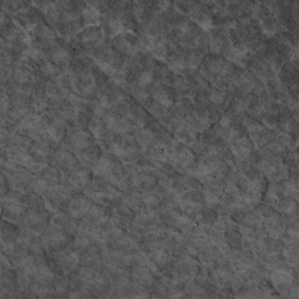
Label: non_frost